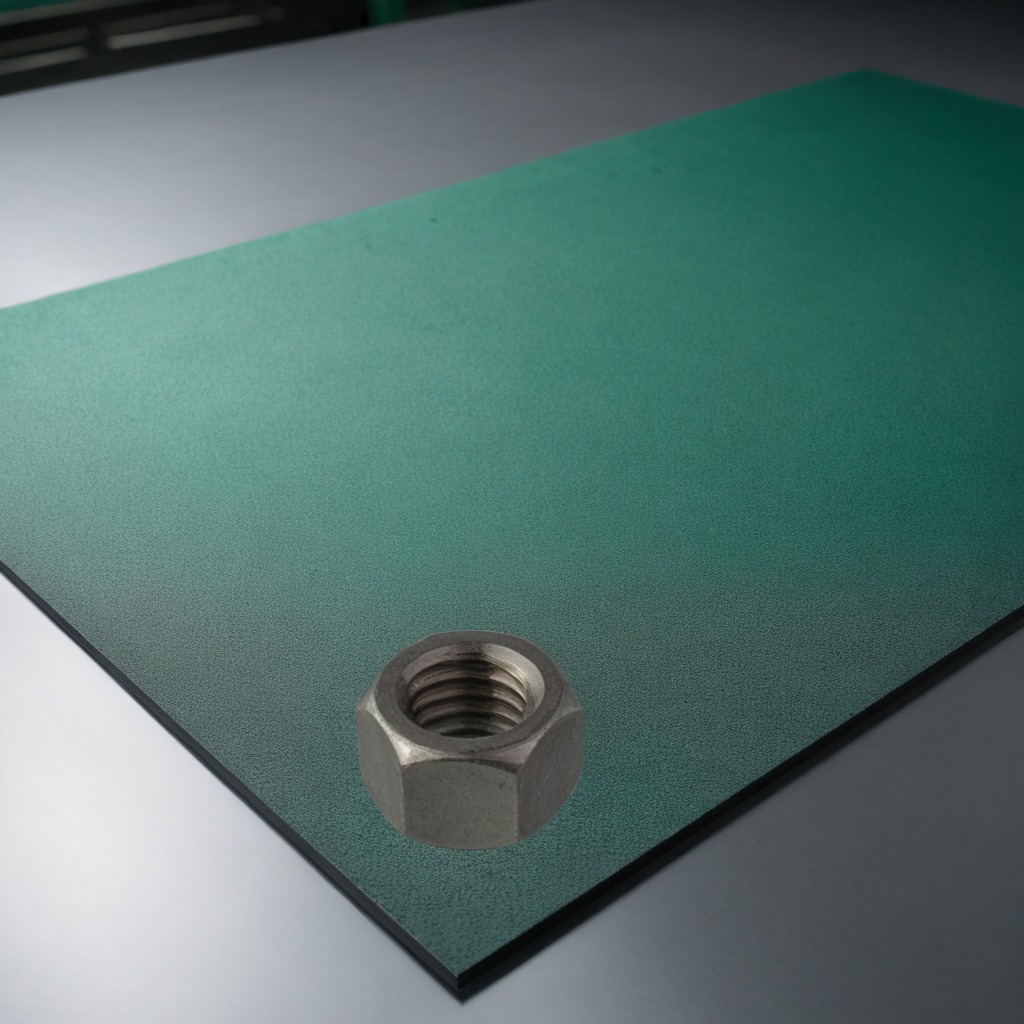
A metal nut is lying on the tabletop.